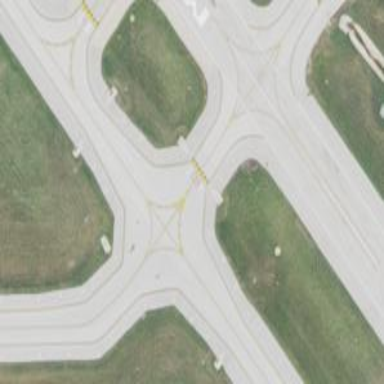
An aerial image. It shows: Image of taxiway at airport.